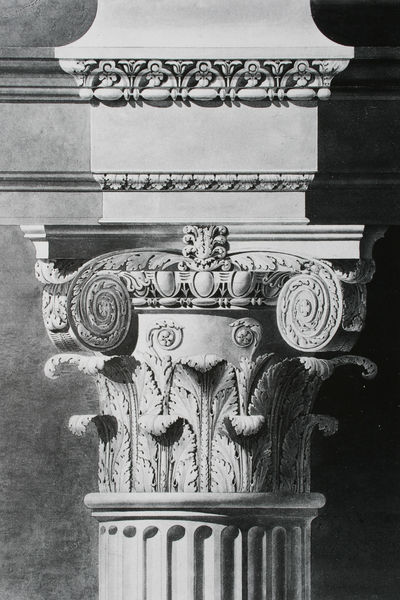
Titel: Studie eines römischen Säulenkapitells mit Gebälk
Künstler: Friedrich von Gärtner
Standort: München
Institution: Architekturmuseum der Technischen Universität
Schlagwörter: blätter, dunkel, kämpfer, laub, schatten, weiß, grau, hell, licht, marmor, schmuck, schwarz, stützen, säule, zeichnung, blüten, haus, muster, ornament, architektur, band, stein, tragen, kirche, kelch, blatt, rund, kanneliert, ranken, relief, ecke, linien, detail, dekor, ornamente, verzierung, farn, foto, komposit, kirch, schwarzweiss, schema, architrav, rom, kapitell, photo, fries, sims, gesims, voluten, knospen, ionisch, antik, rollen, kanneluren, volute, dorisch, schnecke, schnecken, oranament, korinthisch, spiralen, spirale, eierstab, verzierungen, kerben, römisch, kapitel, gebälk, rekonstruktion, akanthus, akantus, kyma, säulke, arkantus, akanthusblätter, palmblätter, säulenordnung, ordnung, kannelur, farne, kanellur, veranschaulichung, abschluss, anuli, perlschnur, einrollung, kompositkapitell, arkantusblatt, akanthuisblätter, kalathos, stragal, kanaluren, kannaluren, eistab, florale, riele, arkatus, kannaliert